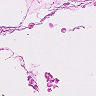
Metastatic tissue present: no